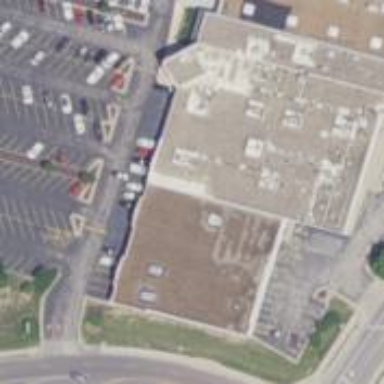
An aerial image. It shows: Building.